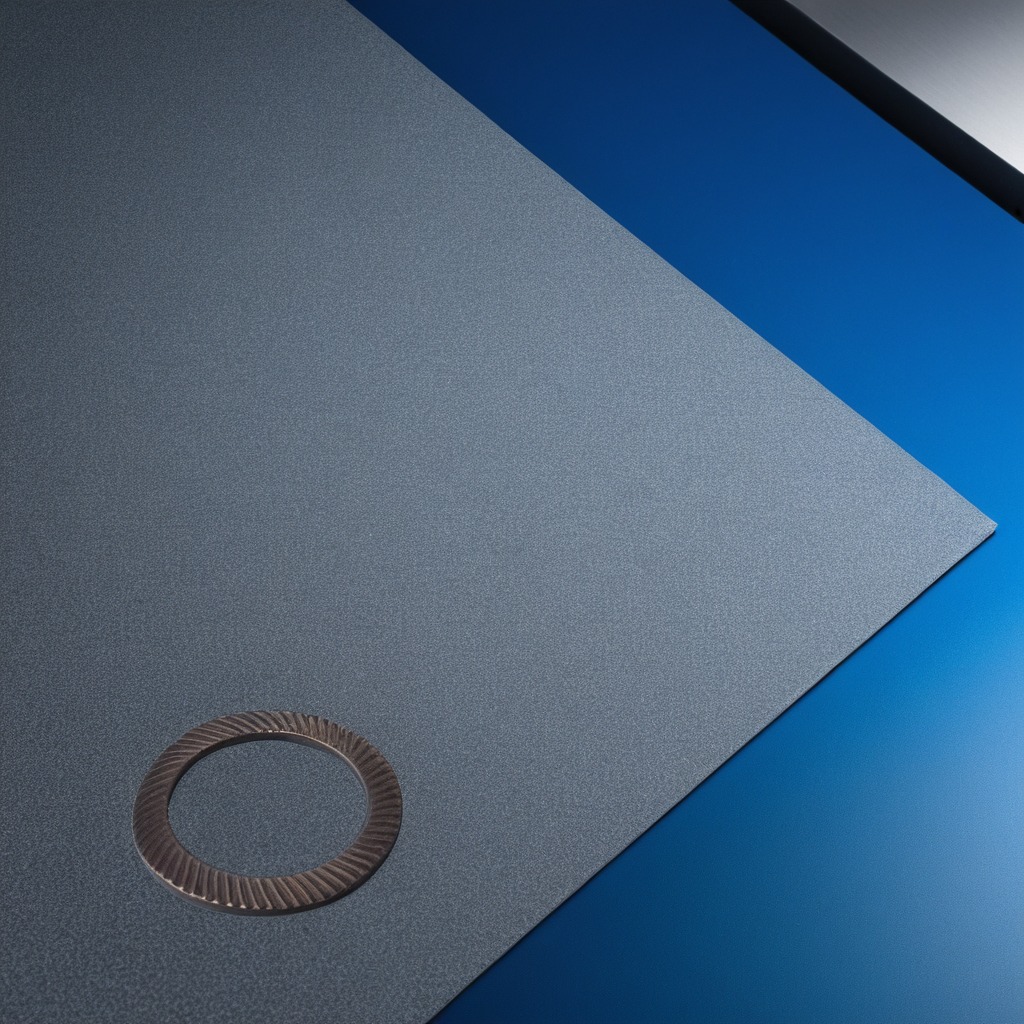
A flat metal washer is lying on the granite tabletop.